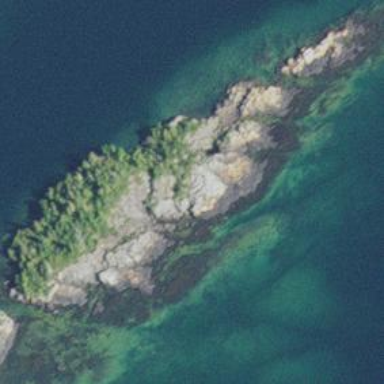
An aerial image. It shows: Islet.